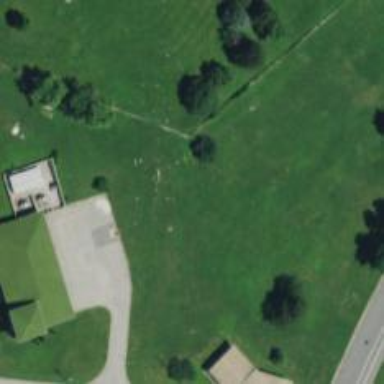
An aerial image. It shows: Disc golf hole.